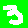
Digit: 3